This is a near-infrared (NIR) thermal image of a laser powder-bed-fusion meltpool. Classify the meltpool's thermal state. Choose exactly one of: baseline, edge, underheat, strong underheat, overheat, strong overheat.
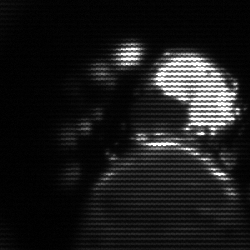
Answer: edge